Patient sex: M
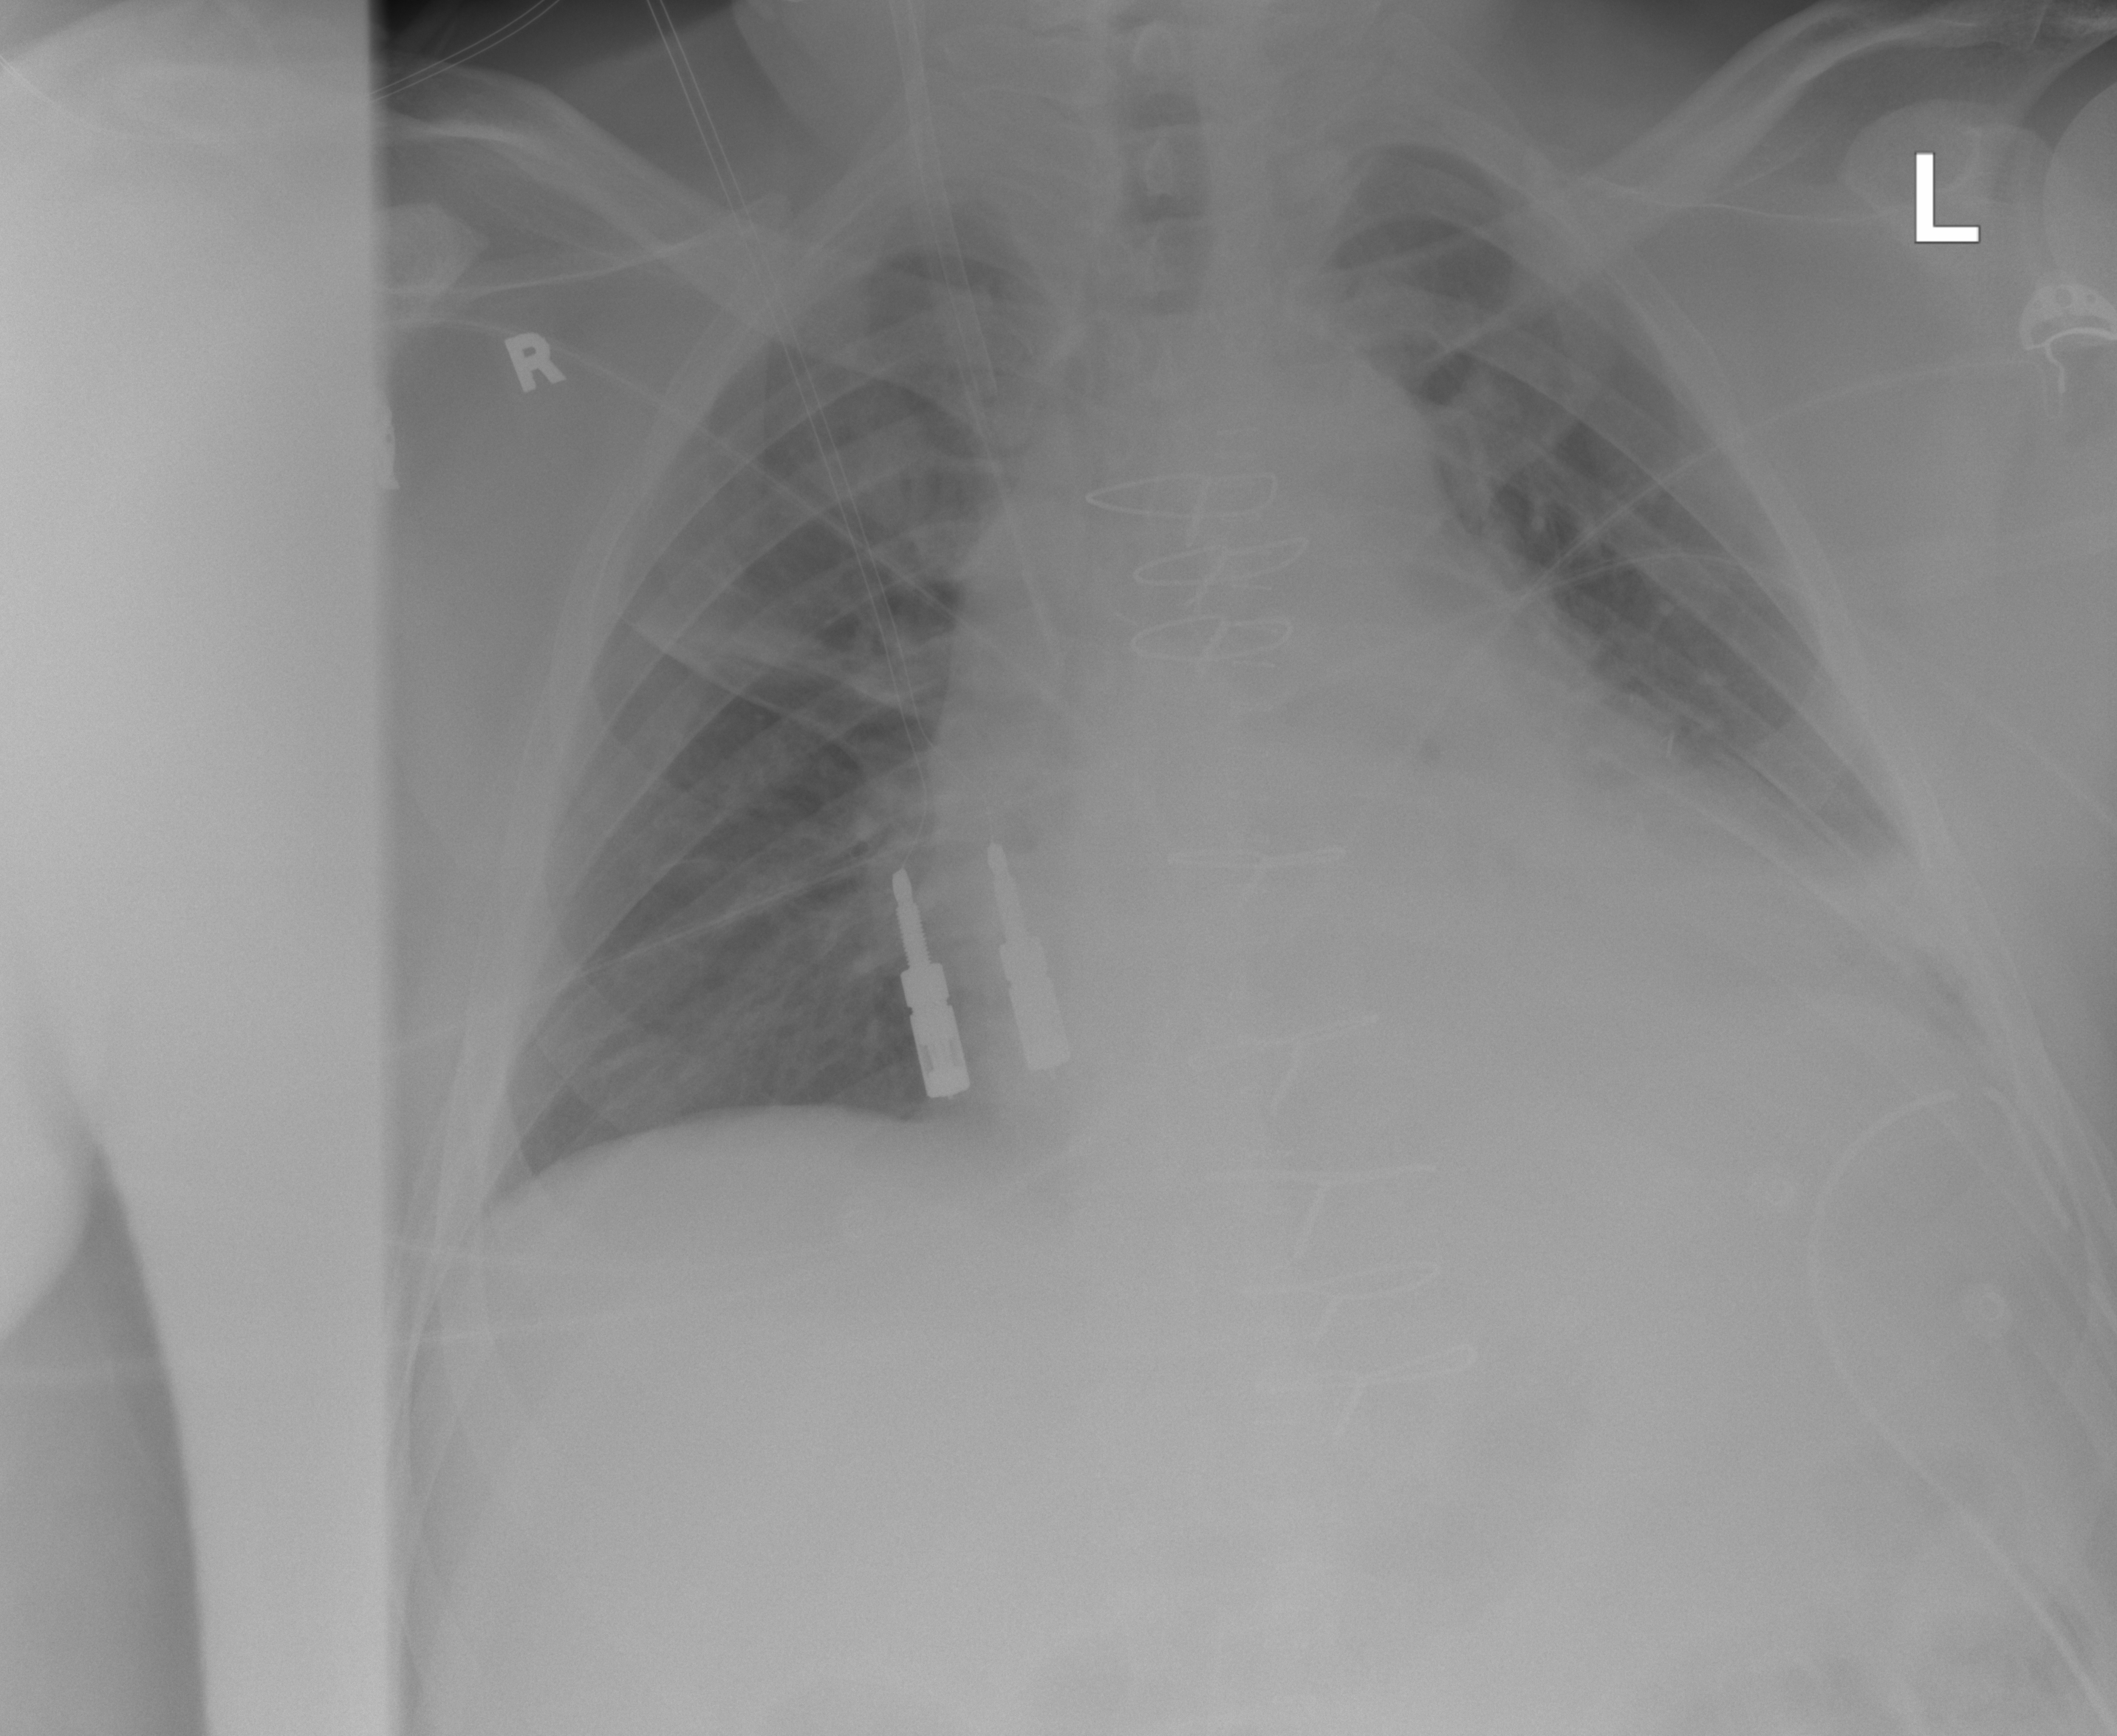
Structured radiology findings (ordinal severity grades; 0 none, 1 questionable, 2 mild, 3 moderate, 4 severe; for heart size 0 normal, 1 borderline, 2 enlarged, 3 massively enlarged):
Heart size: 1
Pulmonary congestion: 1
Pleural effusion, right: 0
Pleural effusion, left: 2
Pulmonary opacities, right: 0
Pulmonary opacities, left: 0
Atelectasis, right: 2
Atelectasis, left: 2